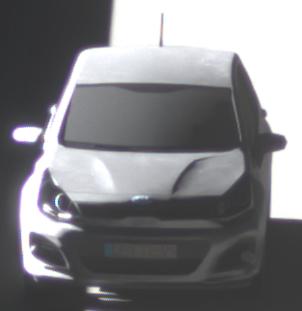
Make: KIA
Model: Rio 1.2
Detailed model: Rio (UB)
Model produced from: 2011/09
Model produced until: 2015/01
Doors: 3
Color: white
Road condition: dry road
Daytime: morning or afternoon
Contrast: high contrast